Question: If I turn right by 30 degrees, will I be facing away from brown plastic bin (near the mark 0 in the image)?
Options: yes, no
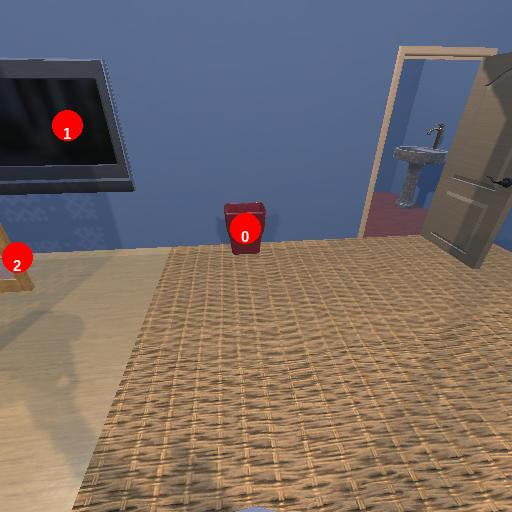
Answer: yes